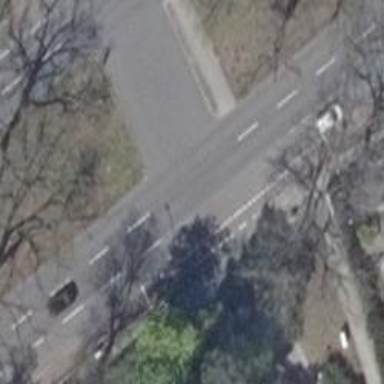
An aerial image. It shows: Road with "give way" sign.